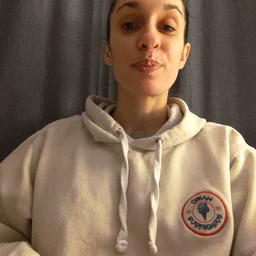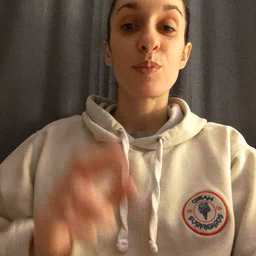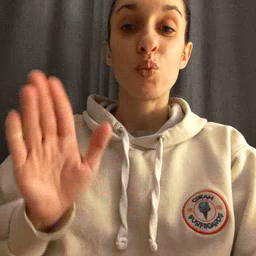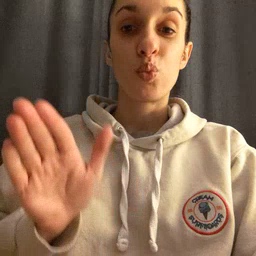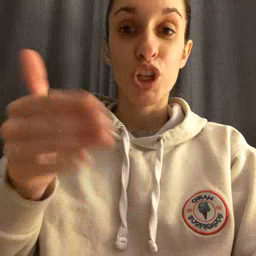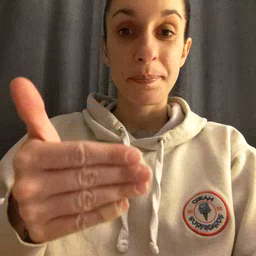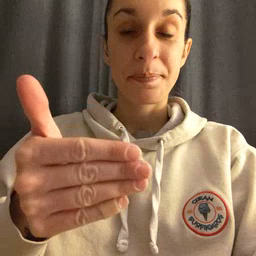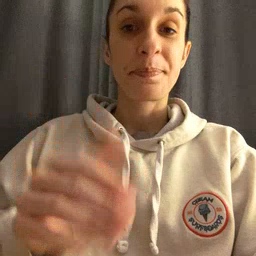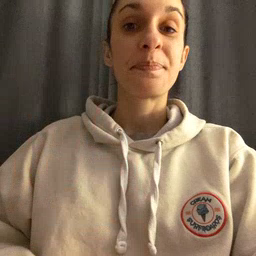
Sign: room